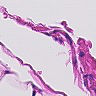
Metastatic tissue present: no